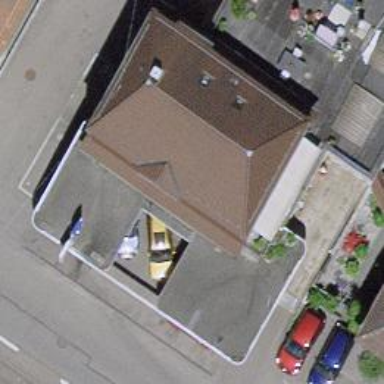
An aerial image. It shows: Car repair shop.